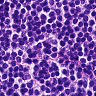
Metastatic tissue present: no